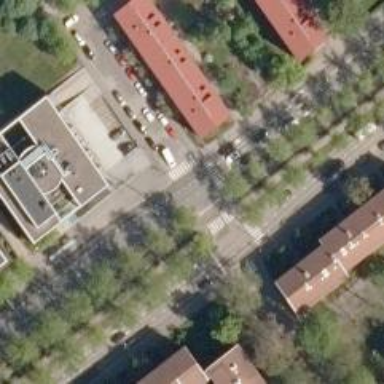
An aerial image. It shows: Footway along the road.